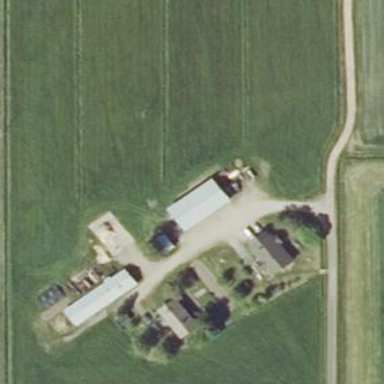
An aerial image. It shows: Farmyard area.